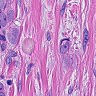
Metastatic tissue present: yes